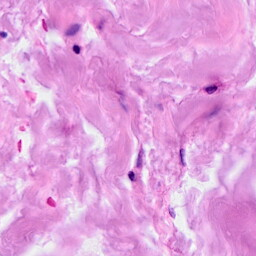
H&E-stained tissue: Breast